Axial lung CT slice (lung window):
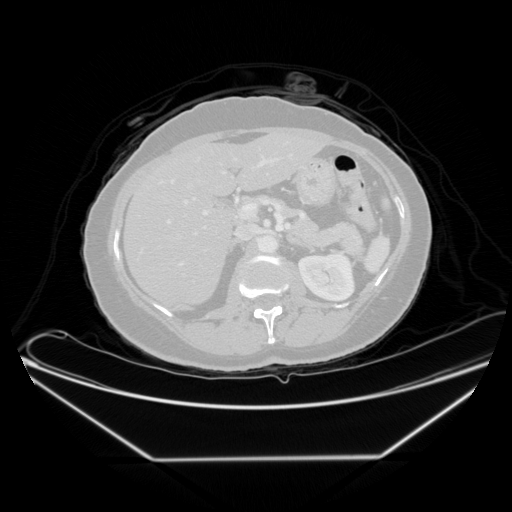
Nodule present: no